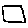
Label: square